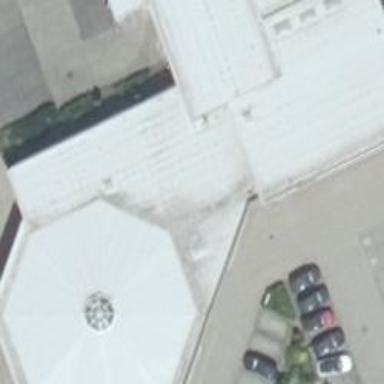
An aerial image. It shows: Car shop.